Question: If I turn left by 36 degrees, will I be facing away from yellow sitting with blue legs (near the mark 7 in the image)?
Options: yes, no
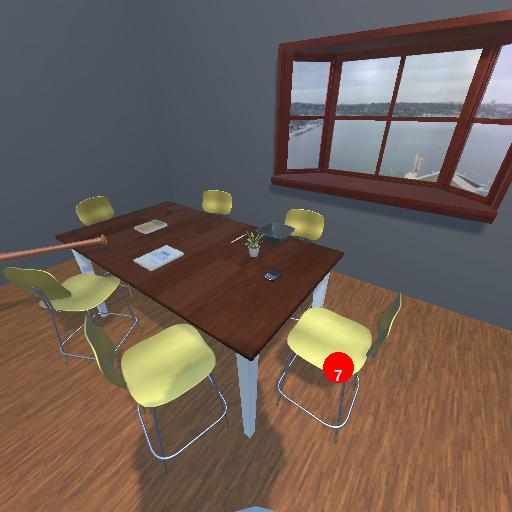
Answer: yes